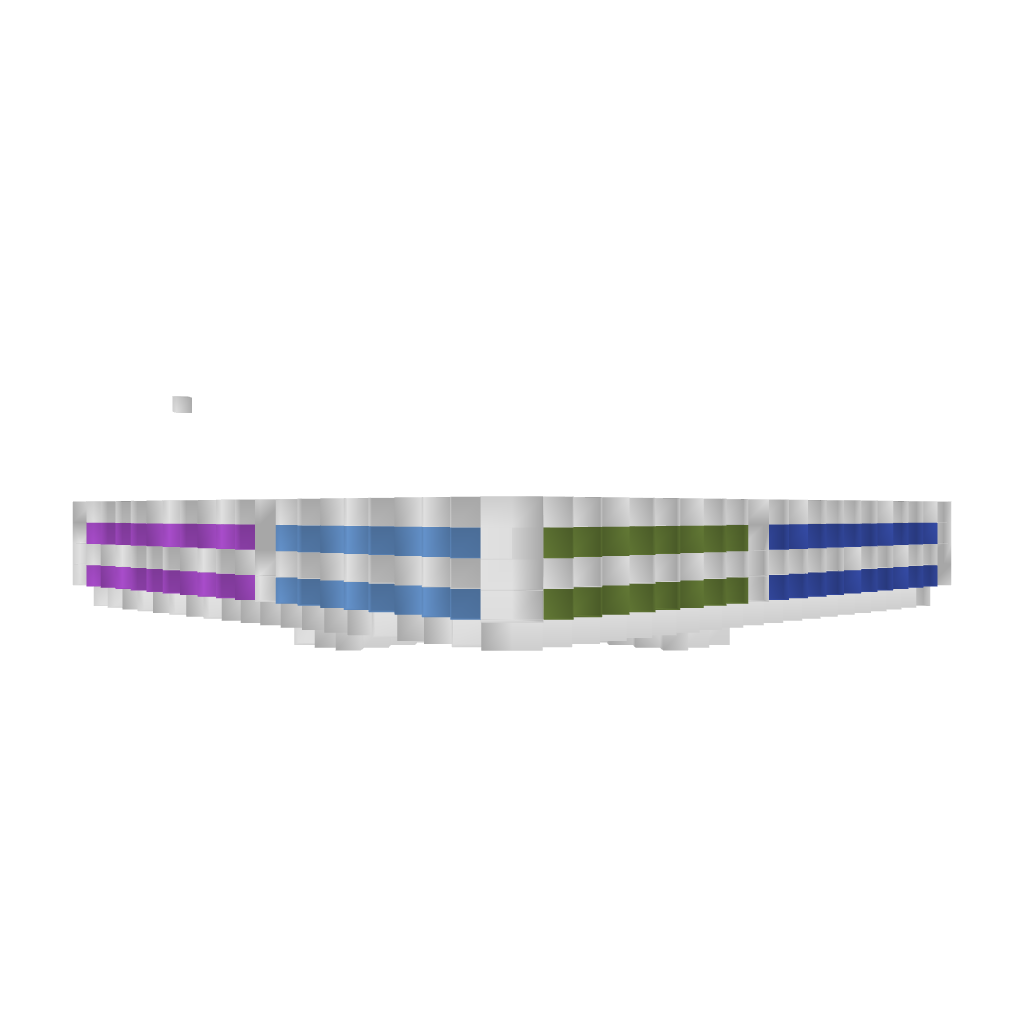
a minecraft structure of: Color Shuffle Tri 1.7.2 bad low quality